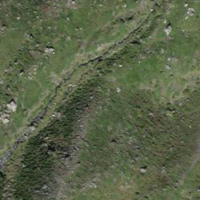
EUNIS habitat code: 26
Species observed at this site:
Oenanthe oenanthe
Pyrrhocorax graculus
Prunella collaris
Ptyonoprogne rupestris
Linaria cannabina
Anthus spinoletta